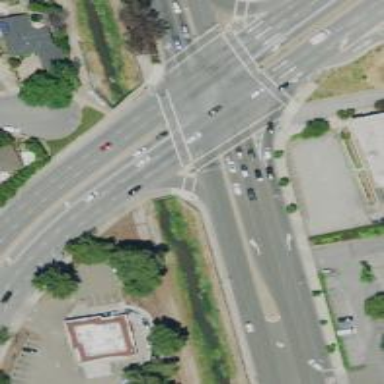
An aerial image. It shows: Trunk link highway.